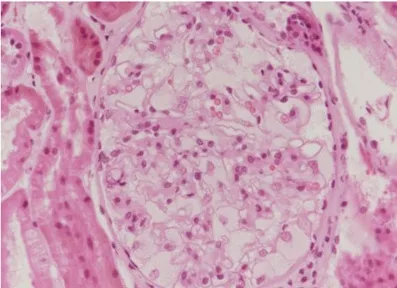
The patient's renal biopsy. (A) Renal pathology under light microscopy with periodic acid-Schiff stain (x400). Foamy cytoplasm is seen in the capillary lumen of the glomeruli.
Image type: pathology (pas)